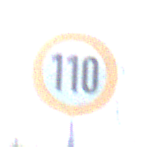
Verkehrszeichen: Geschwindigkeit110
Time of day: MorningAfternoon
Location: Outdoor (Suburban)
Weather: PartlyCloudy
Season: NotSpecified
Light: Natural